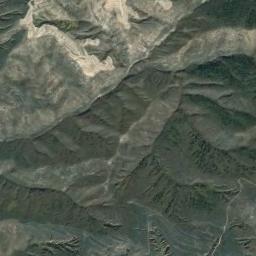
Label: mountain